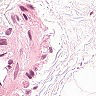
Metastatic tissue present: no